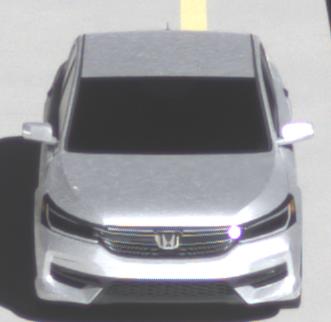
Make: Honda
Model: Accord Hybrid
Detailed model: 9. Generation
Model produced from: 2015
Model produced until: 2019
Doors: 4
Color: white
Road condition: wet road
Daytime: morning or afternoon
Contrast: high contrast